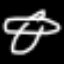
Label: airplane